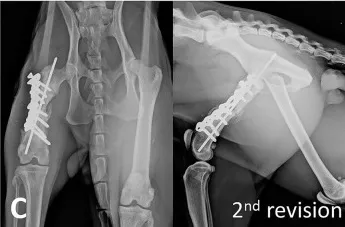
Radiographic progression of bone non-union. (C) Four months after the second revision surgery, although autogenous cancellous bone graft was applied during the surgery, implant loosening and non-union are still noted.
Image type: radiology (x_ray)